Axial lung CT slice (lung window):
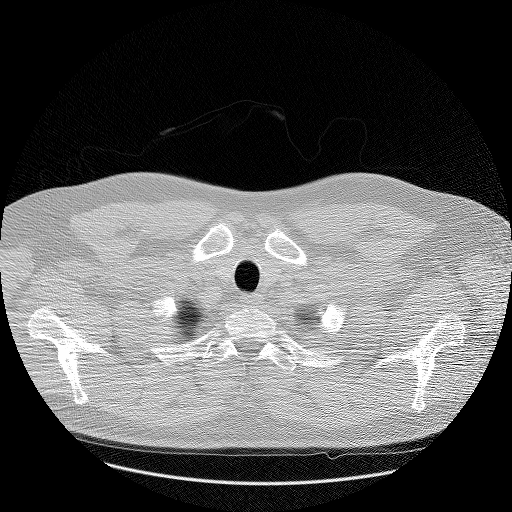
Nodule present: no